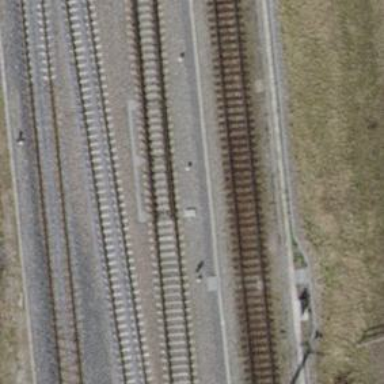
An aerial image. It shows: Railway switch.